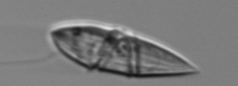
Label: Gyrodinium